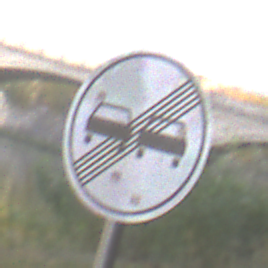
Verkehrszeichen: EndeUeberholverbot
Umgebung: Outdoor, Suburban
Tageszeit: MorningAfternoon
Wetter: PartlyCloudy
Licht: Natural
Jahreszeit: NotSpecified
Kontrast: MediumContrast